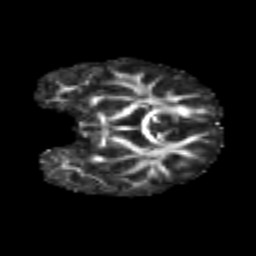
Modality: FA
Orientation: coronal
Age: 6
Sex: male
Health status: healthy